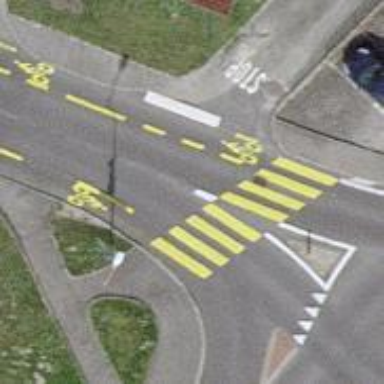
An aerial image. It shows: Uncontrolled crossing with pedestrian island.